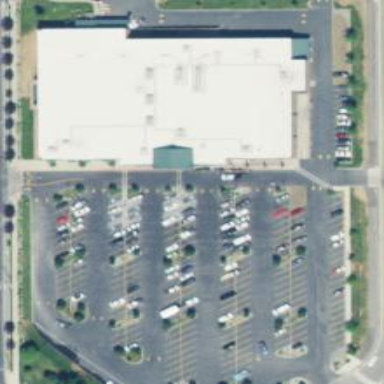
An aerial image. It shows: Supermarket located in building.